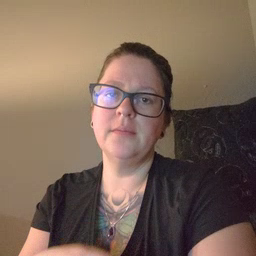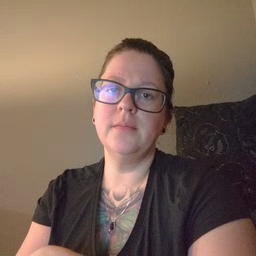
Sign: face